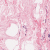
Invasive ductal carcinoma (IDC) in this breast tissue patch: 0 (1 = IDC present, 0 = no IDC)